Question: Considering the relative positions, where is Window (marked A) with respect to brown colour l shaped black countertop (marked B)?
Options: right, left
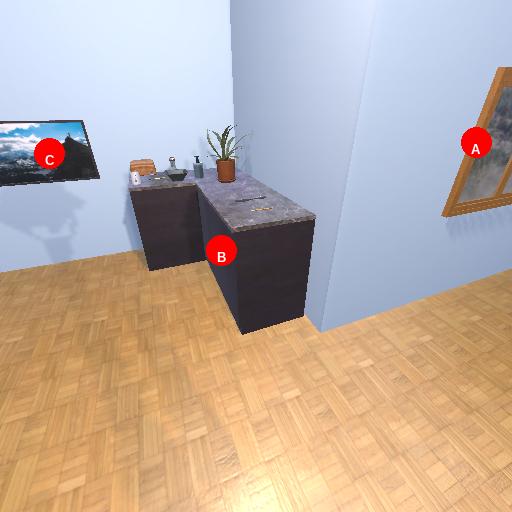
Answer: right